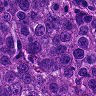
Metastatic tissue present: yes